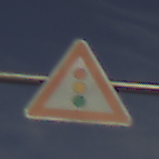
Verkehrszeichen: Lichtzeichenanlage
Umgebung: Outdoor, Suburban
Tageszeit: MorningAfternoon
Wetter: PartlyCloudy
Licht: Natural
Jahreszeit: NotSpecified
Kontrast: HighContrast